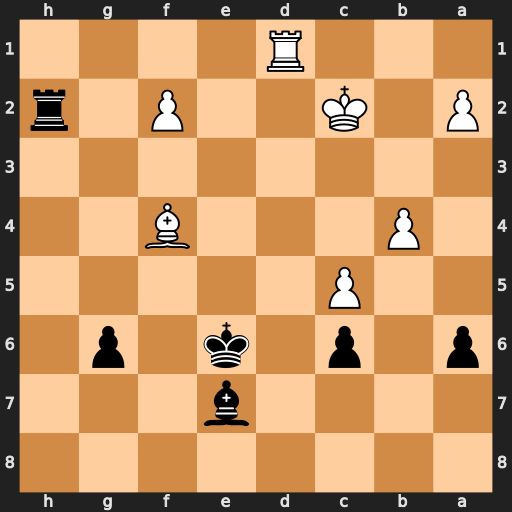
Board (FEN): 8/4b3/p1p1k1p1/2P5/1P3B2/8/P1K2P1r/3R4
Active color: b
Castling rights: -
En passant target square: -
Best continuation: Rxf2+ Bd2 Bg5